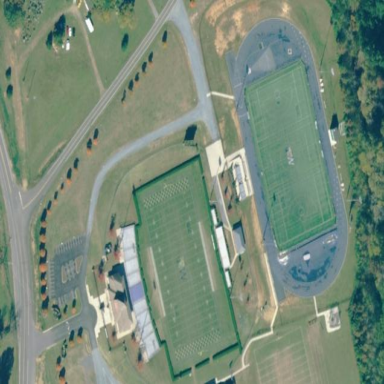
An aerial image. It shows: Stadium dedicated to American football and lacrosse sports.